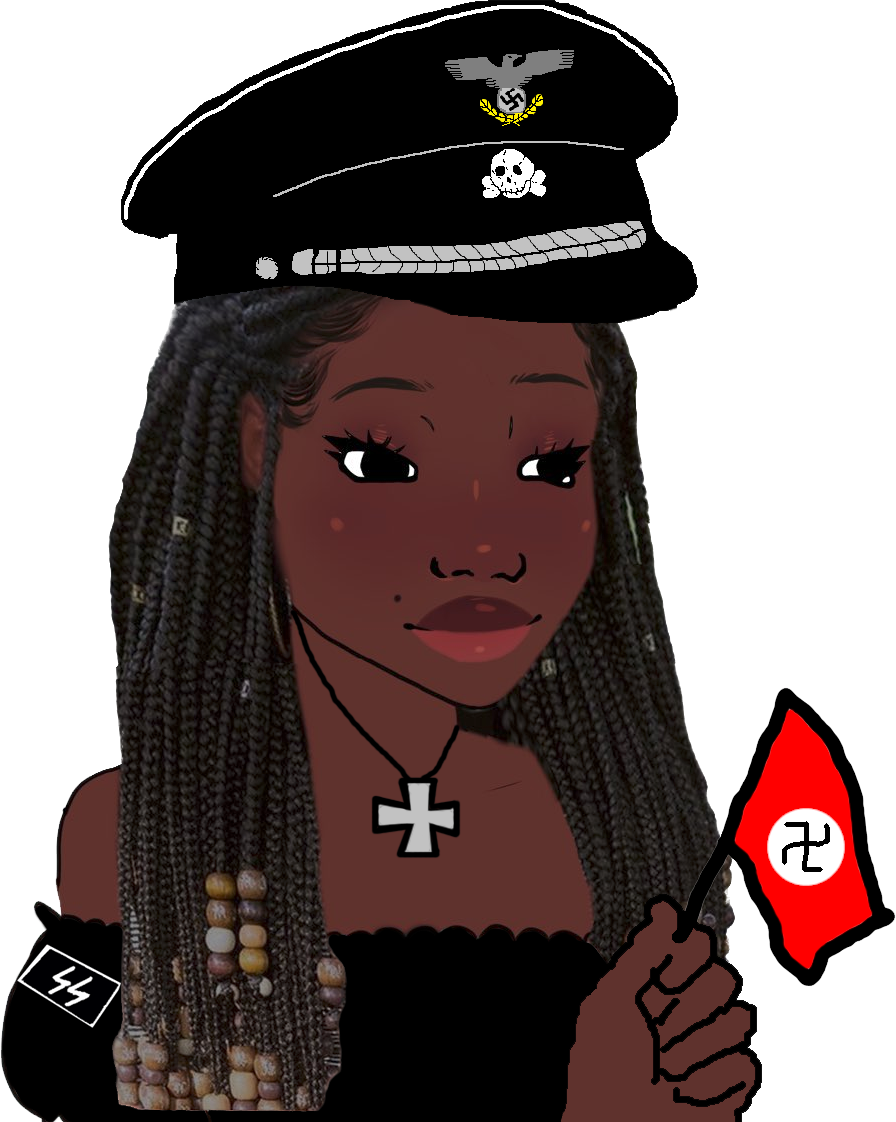
Label: 5_Blackjak